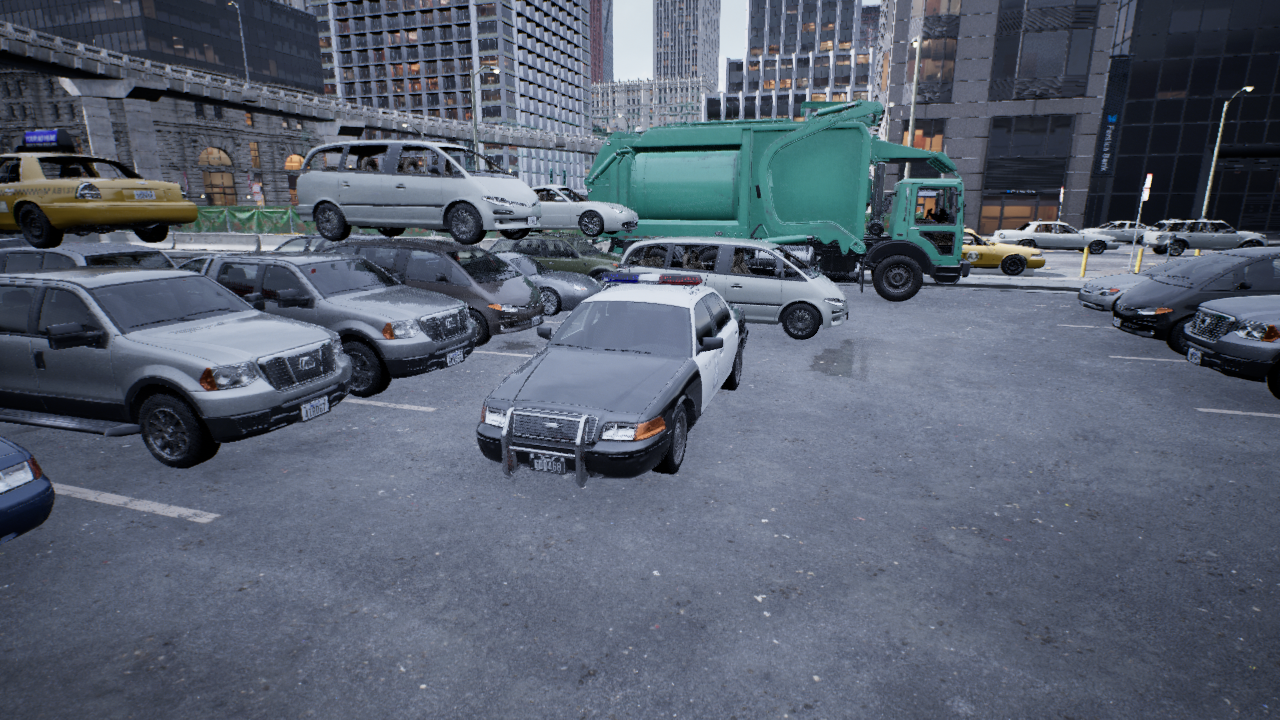
Venue: arterial
Lighting: overcast
Vehicle rig: sedan